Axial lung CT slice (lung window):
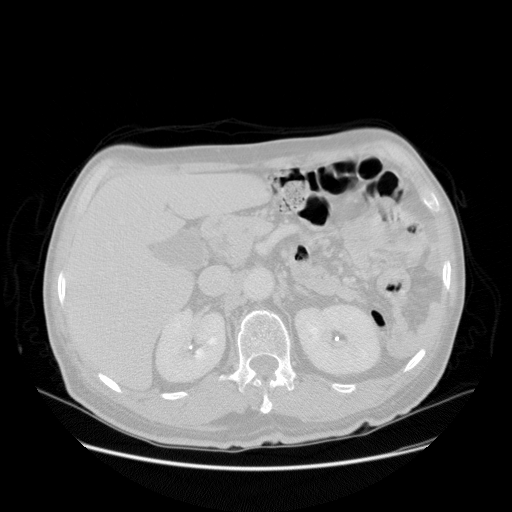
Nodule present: no